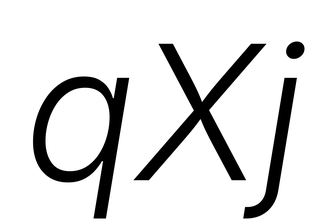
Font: Inter-Italic_Light_Italic